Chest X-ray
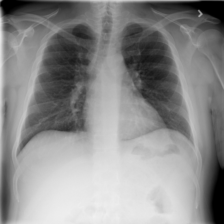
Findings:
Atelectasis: negative
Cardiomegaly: negative
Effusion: negative
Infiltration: negative
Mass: negative
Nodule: negative
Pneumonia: negative
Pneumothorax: negative
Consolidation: negative
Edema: negative
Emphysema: negative
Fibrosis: negative
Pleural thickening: negative
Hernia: negative